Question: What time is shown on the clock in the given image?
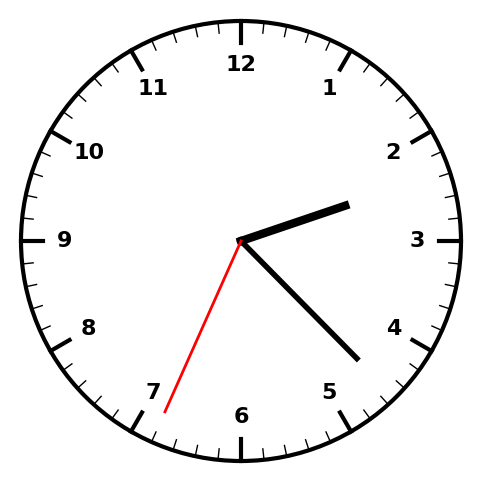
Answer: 02:22:34